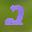
Label: 2